Question:
What I did is just
'''
$('#dataTable').handsontable(
{rows: 2, cols: 1, colHeaders: ['Parameter'], minSpareRows: 1}
);
'''
Why the header is displaying like 1 and a part below?
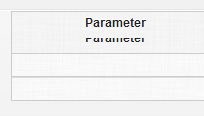
Answer: I was able to quickly reproduce the issue in <URL>. The style include would look something like:
'''
<link rel="stylesheet" href="http://handsontable.com/dist/jquery.handsontable.full.css">
'''
Of course, you could download the css file and include it from a relative path and that would also work. Hope that puts you on the right track. Best of luck!
Per the comments below - the main issue here could be not that the style isn't included but that it has been overridden. Without getting too much into the weeds of the handson table it appears that there is an actual data table then the editing cells are placed on top of that (via 'position: absolute'). In order to style the editing cells use the appropriate '.ht_clone' classes. In order to style the "static" table, use the '.ht_master' class. The following code shows how to do that:
'''
/* hide the static table header */
.ht_master th {
display: none;
}
/* hide the editing for the header ("clone_top") */
.ht_clone_top {
display: none;
}
'''
See this working in a <URL>. Hope that helps!